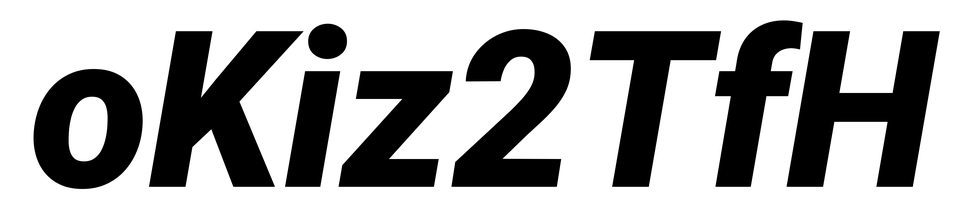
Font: Roboto-Italic_Black_Italic